Question: Is there any reason why Affix spazzes out when there is a youtube embedded on the page? The left sidebar (which is what I'm affixing) doesn't affix when you scroll. In the second screenshot, I hovered over the sidebar to get a couple elements to pop up so you could see it. I removed the youtube video and it worked just fine. I can post more specific information if needed... I just could not find any resources online where this particular issue was brought up.

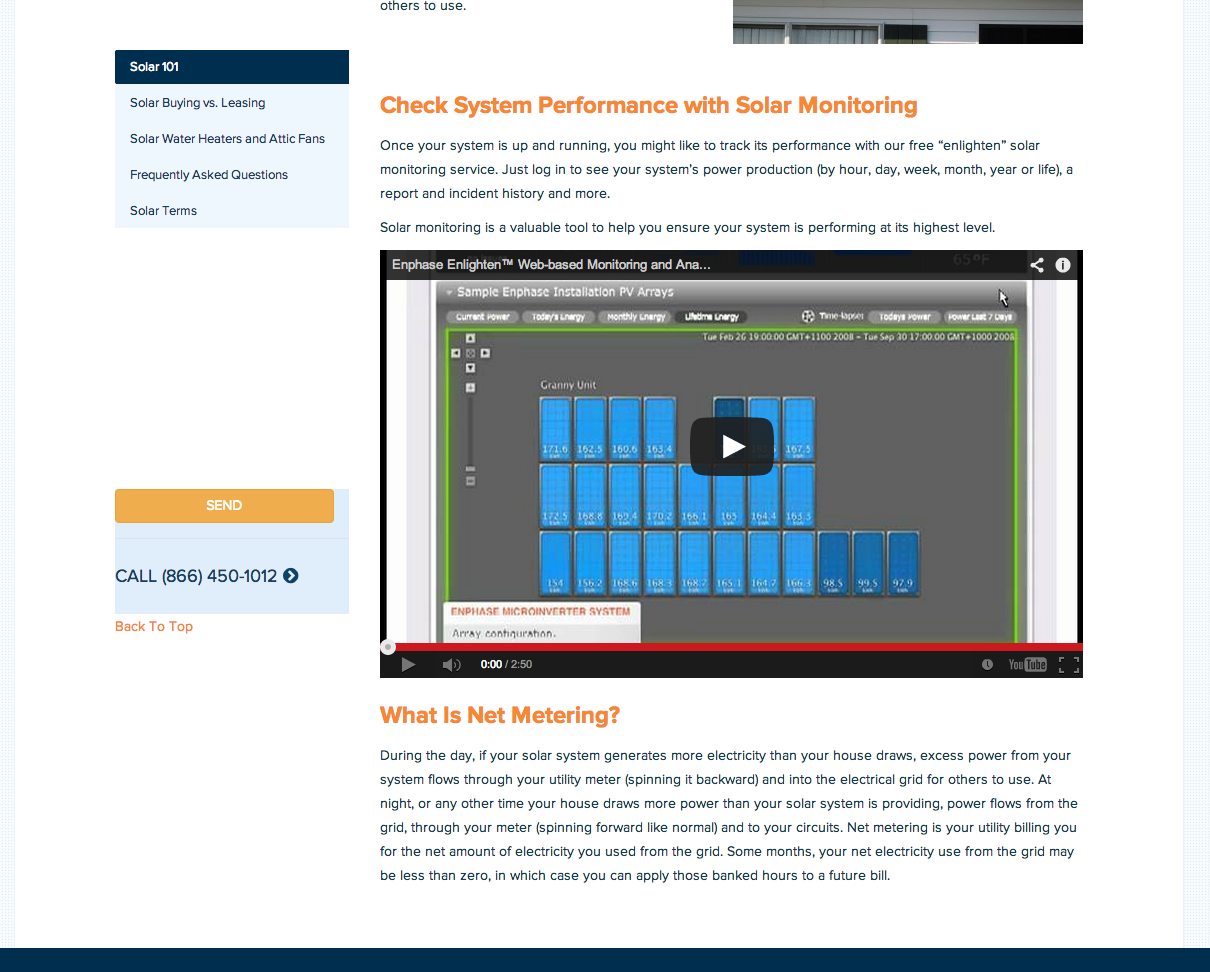
Answer: The solution is to add:
'''
-webkit-transform: translate3d(0,0,0);
'''
to the '.sidebar-affix' class.
The reason is that '.ytp-force-transform' has the following styles:
'''
-moz-transform: translate3d(0,0,0);
-ms-transform: translate3d(0,0,0);
-webkit-transform: translate3d(0,0,0);
transform: translate3d(0,0,0);
'''
and this was impacting the rendering of the sidebar. The simple fix is just to add the 'translate3d(0,0,0)' style to the sidebar so youtube's css no longer interferes with it.
Here's a good explanation of what 'translate3d(0,0,0)' does: <URL>